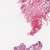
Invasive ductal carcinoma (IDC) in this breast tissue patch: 0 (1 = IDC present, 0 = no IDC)